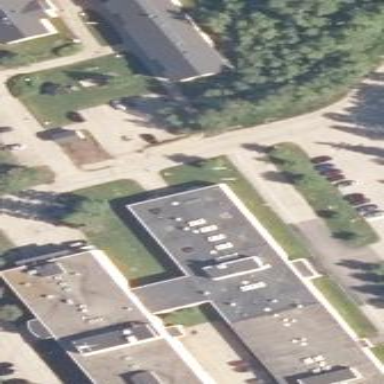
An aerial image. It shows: Hospital building with flat roof.